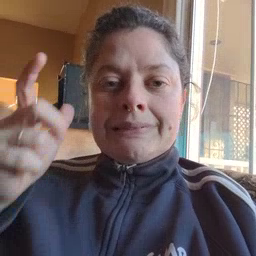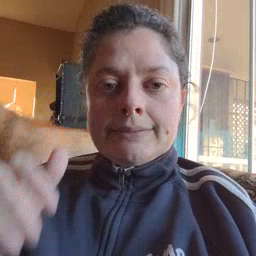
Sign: listen